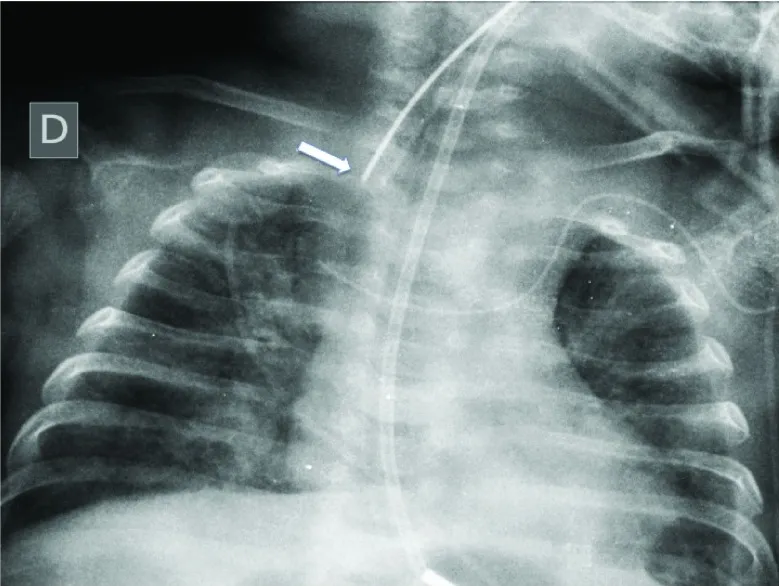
Endotracheal tube displaced to the right position.
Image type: radiology (x_ray)